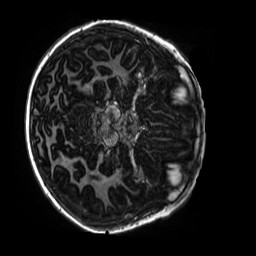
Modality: MP2RAGE
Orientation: axial
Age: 9
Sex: male
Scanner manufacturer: siemens
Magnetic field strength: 3 T
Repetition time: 4 s
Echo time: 0.00303 s